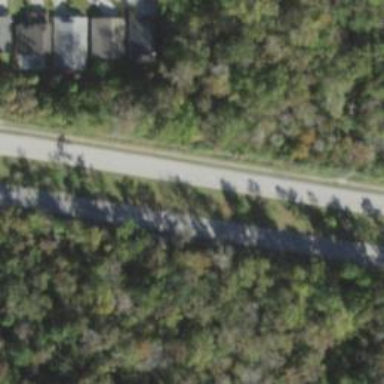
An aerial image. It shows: Secondary road with asphalt surface.